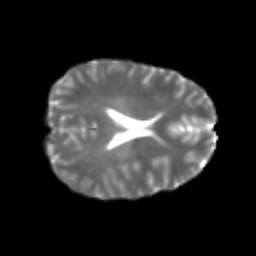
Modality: T2w
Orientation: axial
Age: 21
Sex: female
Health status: healthy
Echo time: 0.074 s